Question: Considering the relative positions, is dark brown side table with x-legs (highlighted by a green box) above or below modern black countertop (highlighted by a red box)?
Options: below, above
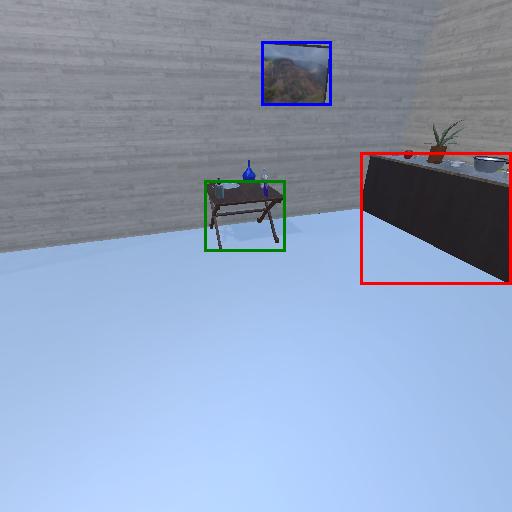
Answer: below